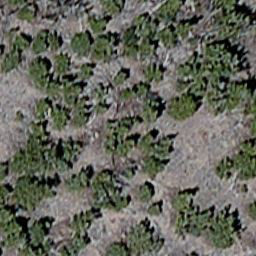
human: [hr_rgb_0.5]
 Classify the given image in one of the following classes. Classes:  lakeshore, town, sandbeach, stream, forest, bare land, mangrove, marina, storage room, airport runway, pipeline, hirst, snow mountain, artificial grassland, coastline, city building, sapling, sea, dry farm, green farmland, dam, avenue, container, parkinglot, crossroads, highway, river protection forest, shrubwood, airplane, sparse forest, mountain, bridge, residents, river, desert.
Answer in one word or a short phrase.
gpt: sparse forest